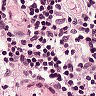
Metastatic tissue present: no